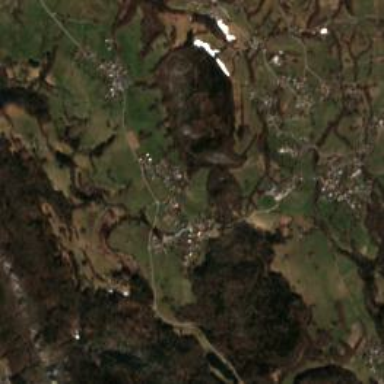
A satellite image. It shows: Small settlement known as hamlet.